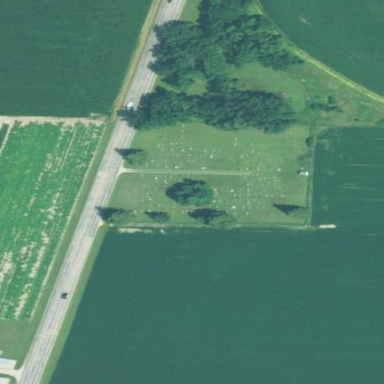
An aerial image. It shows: Cemetery.